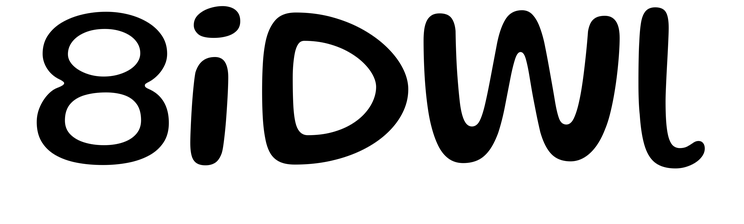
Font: Gluten_Regular